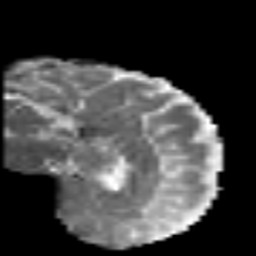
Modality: MD
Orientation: sagittal
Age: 55
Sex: male
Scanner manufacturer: siemens
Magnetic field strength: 3 T
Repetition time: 6.1 s
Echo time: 0.101 s